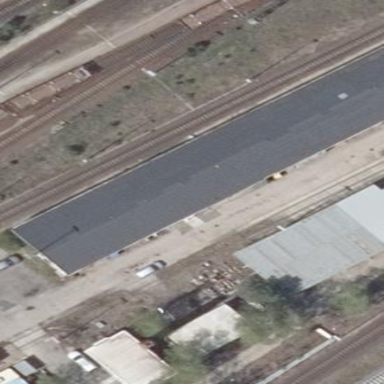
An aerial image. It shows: Transportation building.